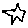
Label: star